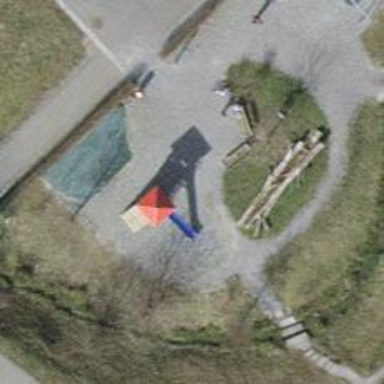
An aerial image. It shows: Playground area for leisure land.